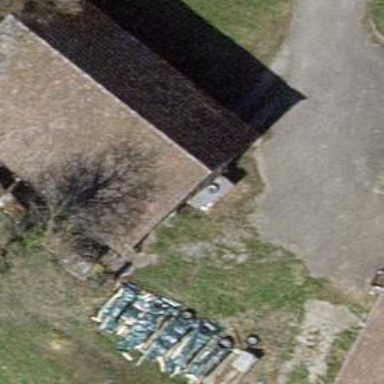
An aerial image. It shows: Farm auxiliary building with gabled roof.